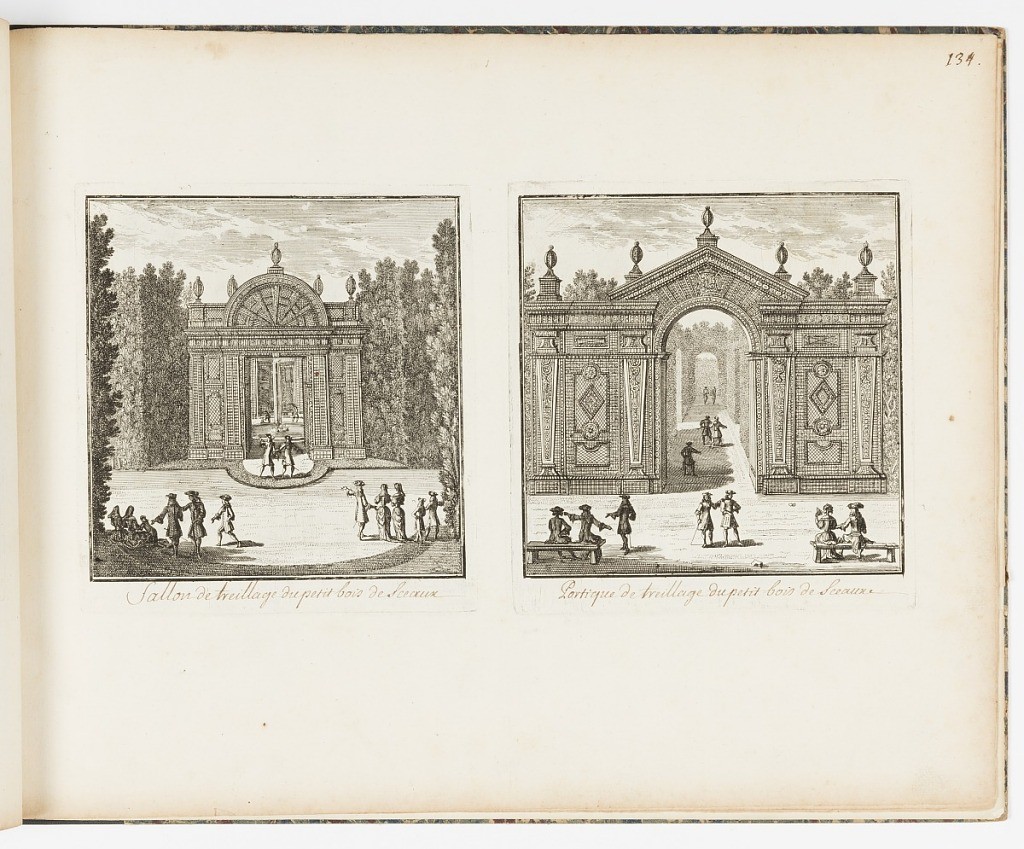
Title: Sallon de treillage du petit bois de Sceaux
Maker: Nicolas Langlois, French, 1640 - 1703
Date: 1658–1703
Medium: Etching on laid paper
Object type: Print
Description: Two plates printed side-by-side on a single sheet. Both proofs are before lettering with their titles inscribed in ink below each image, within the plates. Left plate: A trellis arched gate with oval finials in the center of the image, flanked by hedges of tall trees. A fountain with a shooting jet visible through the gate. Figures stand, sit, and walk around the garden space. Right plate: A trellis gate topped with a triangular arch with oval finials on plinths. The sides of the gate are decorated with friezes and pilaster columns. Through the gate, a path of arched hedges of tall trees, with other trees visible beyond the gate. Figures stand, sit on benches, and walk around the space.